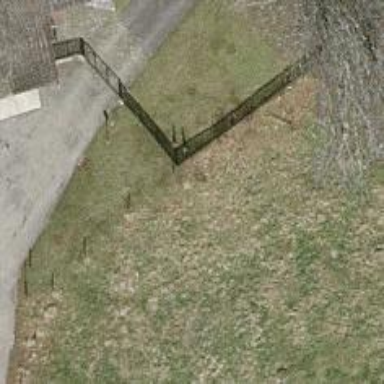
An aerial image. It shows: Fence is in the image.